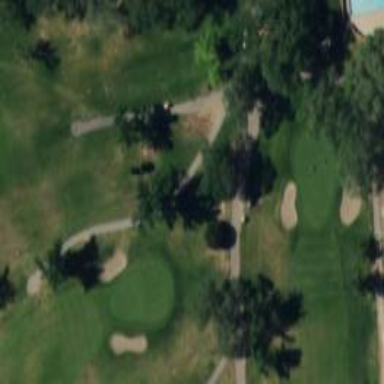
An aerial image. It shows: Path used for both walking and golf.